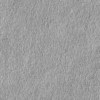
Label: not_dusty